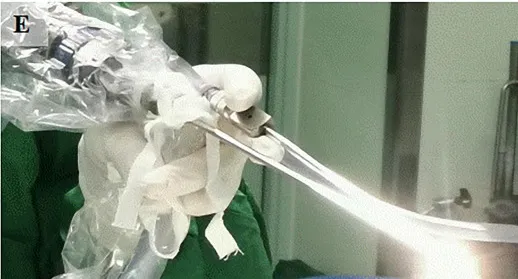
Intraoperative and postoperative conditions. (E) Front view of the endoscopic "chopstick" technique.
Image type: medical_photograph (other_medical_photograph)